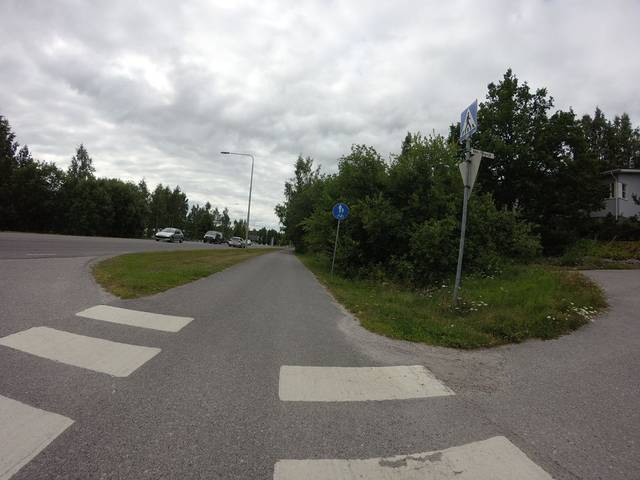
Region: Finland
Coordinates: 60.479, 22.192